Field crop: maize
Growth stage: 2
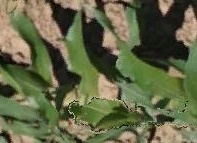
Species: maize